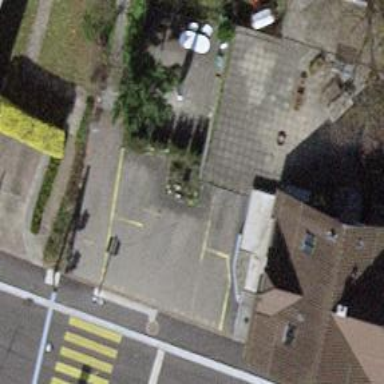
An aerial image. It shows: Detached building.